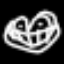
Label: frog